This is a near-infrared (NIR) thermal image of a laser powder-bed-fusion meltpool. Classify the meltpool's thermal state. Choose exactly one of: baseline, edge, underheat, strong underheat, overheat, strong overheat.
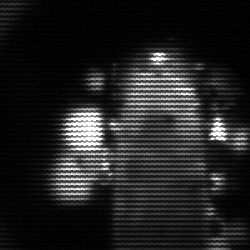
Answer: strong underheat